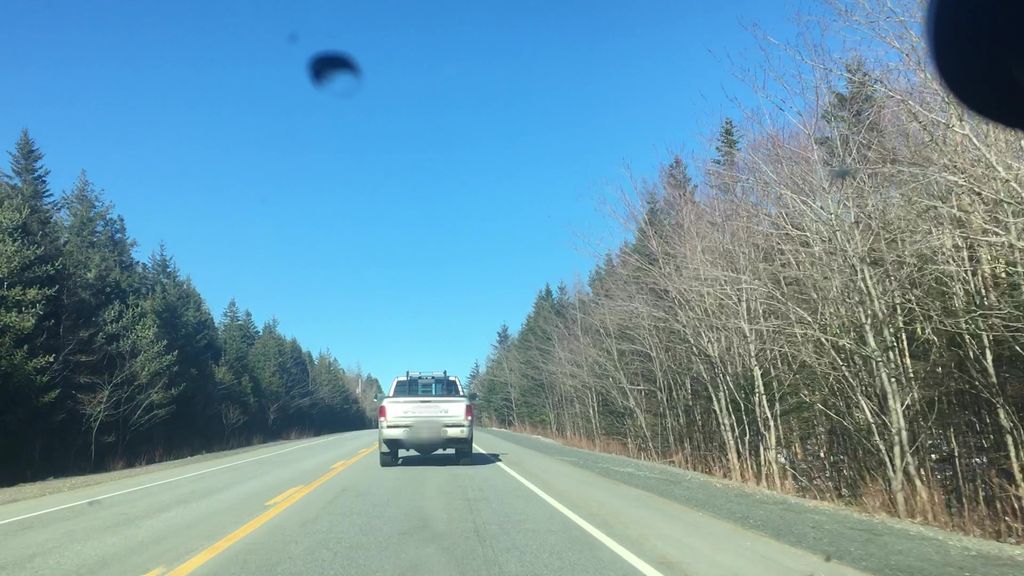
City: halifax